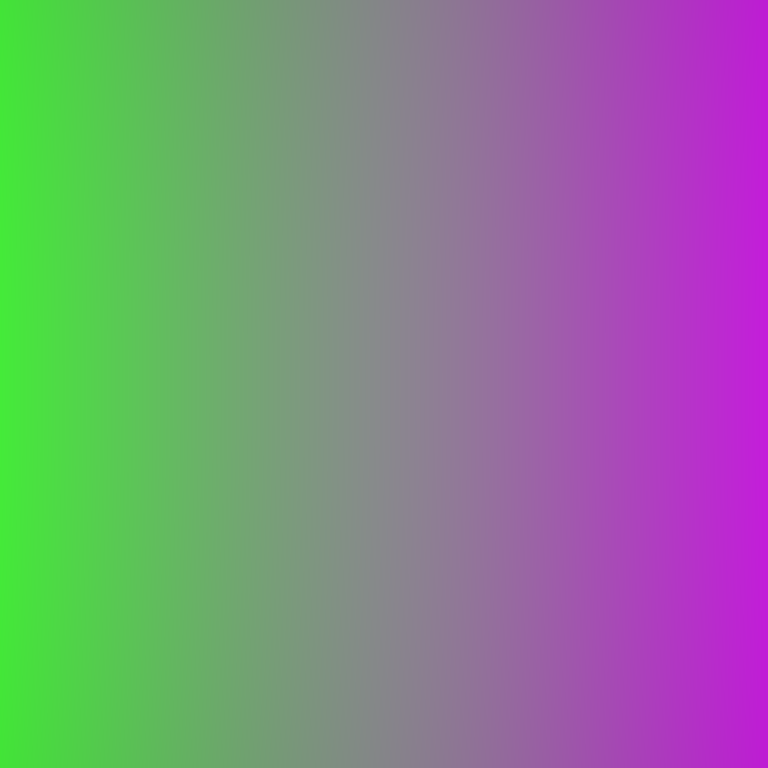
Abstract light effect, smooth gradient from vibrant green to rich magenta, calm atmosphere, soft blend, no room, no furniture, no objects.